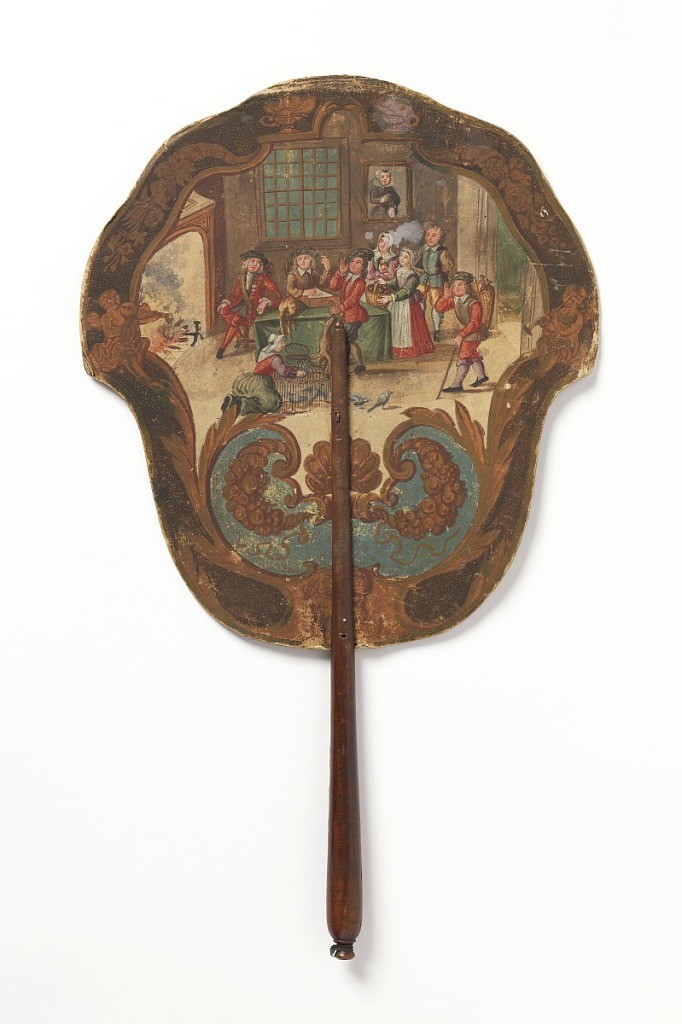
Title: Handscreen
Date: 18th century
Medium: Painted paper leaf, turned wood handle
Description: Handscreen with hand-painted paper leaf and turned wood handle. Obverse: interior scene showing man seated before fire receiving game and food offerings from visitors; in the foreground, a woman releases birds from a cage.  Reverse: paper painted with flowers, with three applied engravings showing French text on paper.